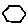
Label: hexagon